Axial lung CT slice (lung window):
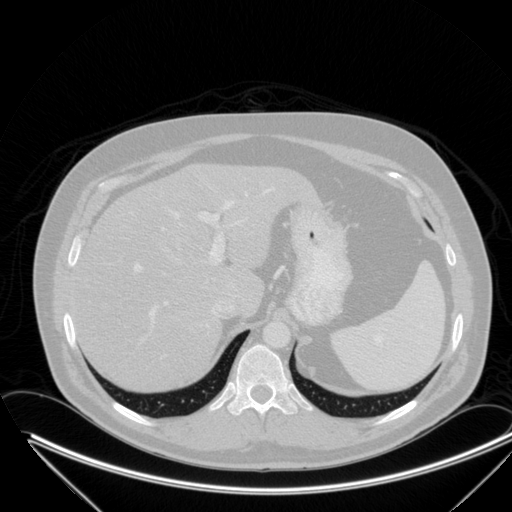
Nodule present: no